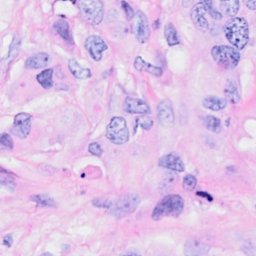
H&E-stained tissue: Breast